Question: What is the measurement shown in the image?
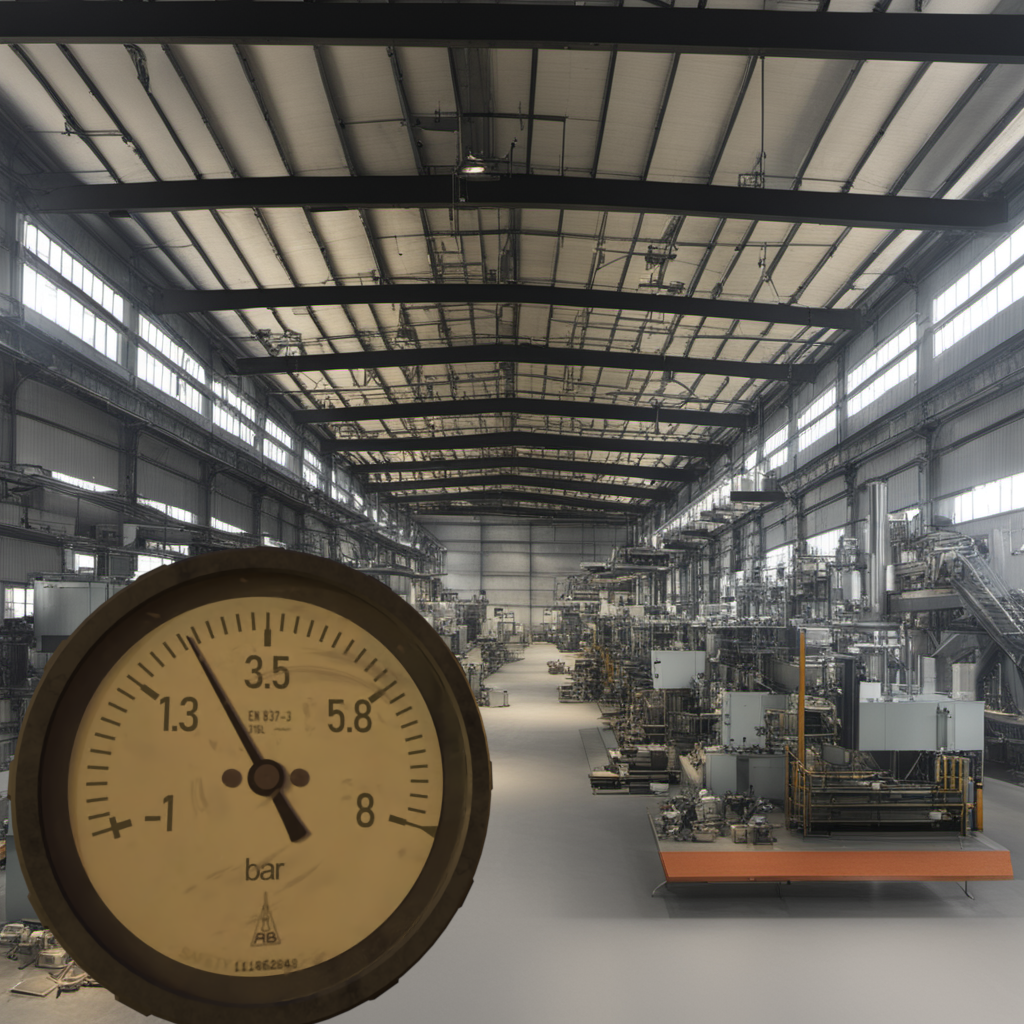
Answer: The result is 2.27
Question: What is the range of this measurement?
Answer: The range is from -1 to 8
Question: What is the minimum and maximum value of the measurement shown in the image?
Answer: The minimum value is -1 and the maximum value is 8